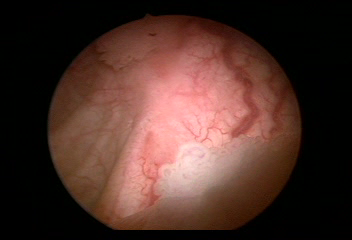
Modality: WLC
Class: Malignant
Subclass: LowGradePapillary
Lesion: L3
Stage: Ta
Morphology: Papillary
Bladder cancer association: Yes
Annotated structures: Tumor